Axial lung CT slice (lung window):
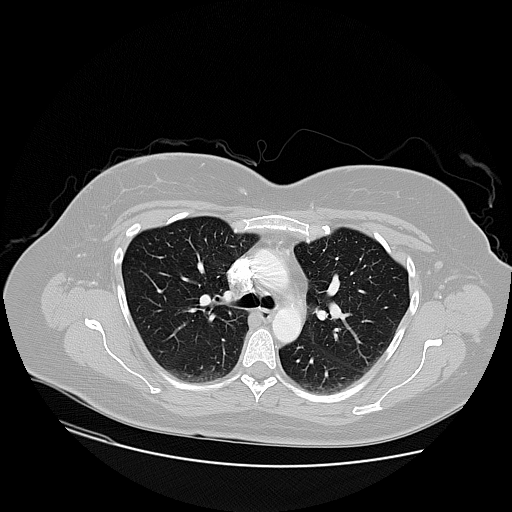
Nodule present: no